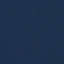
Label: SeaLake